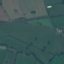
Label: Pasture